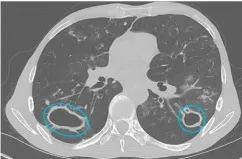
Imaging findings of autoimmune pneumonitis during first admission at the NIH. C. Large cavitary lesions caused by nontuberculous mycobacteria (NTM) (blue ovals). Chest CT performed in 2013. (For interpretation of the references to colour in this figure legend, the reader is referred to the Web version of this article.
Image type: radiology (ct)